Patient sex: M
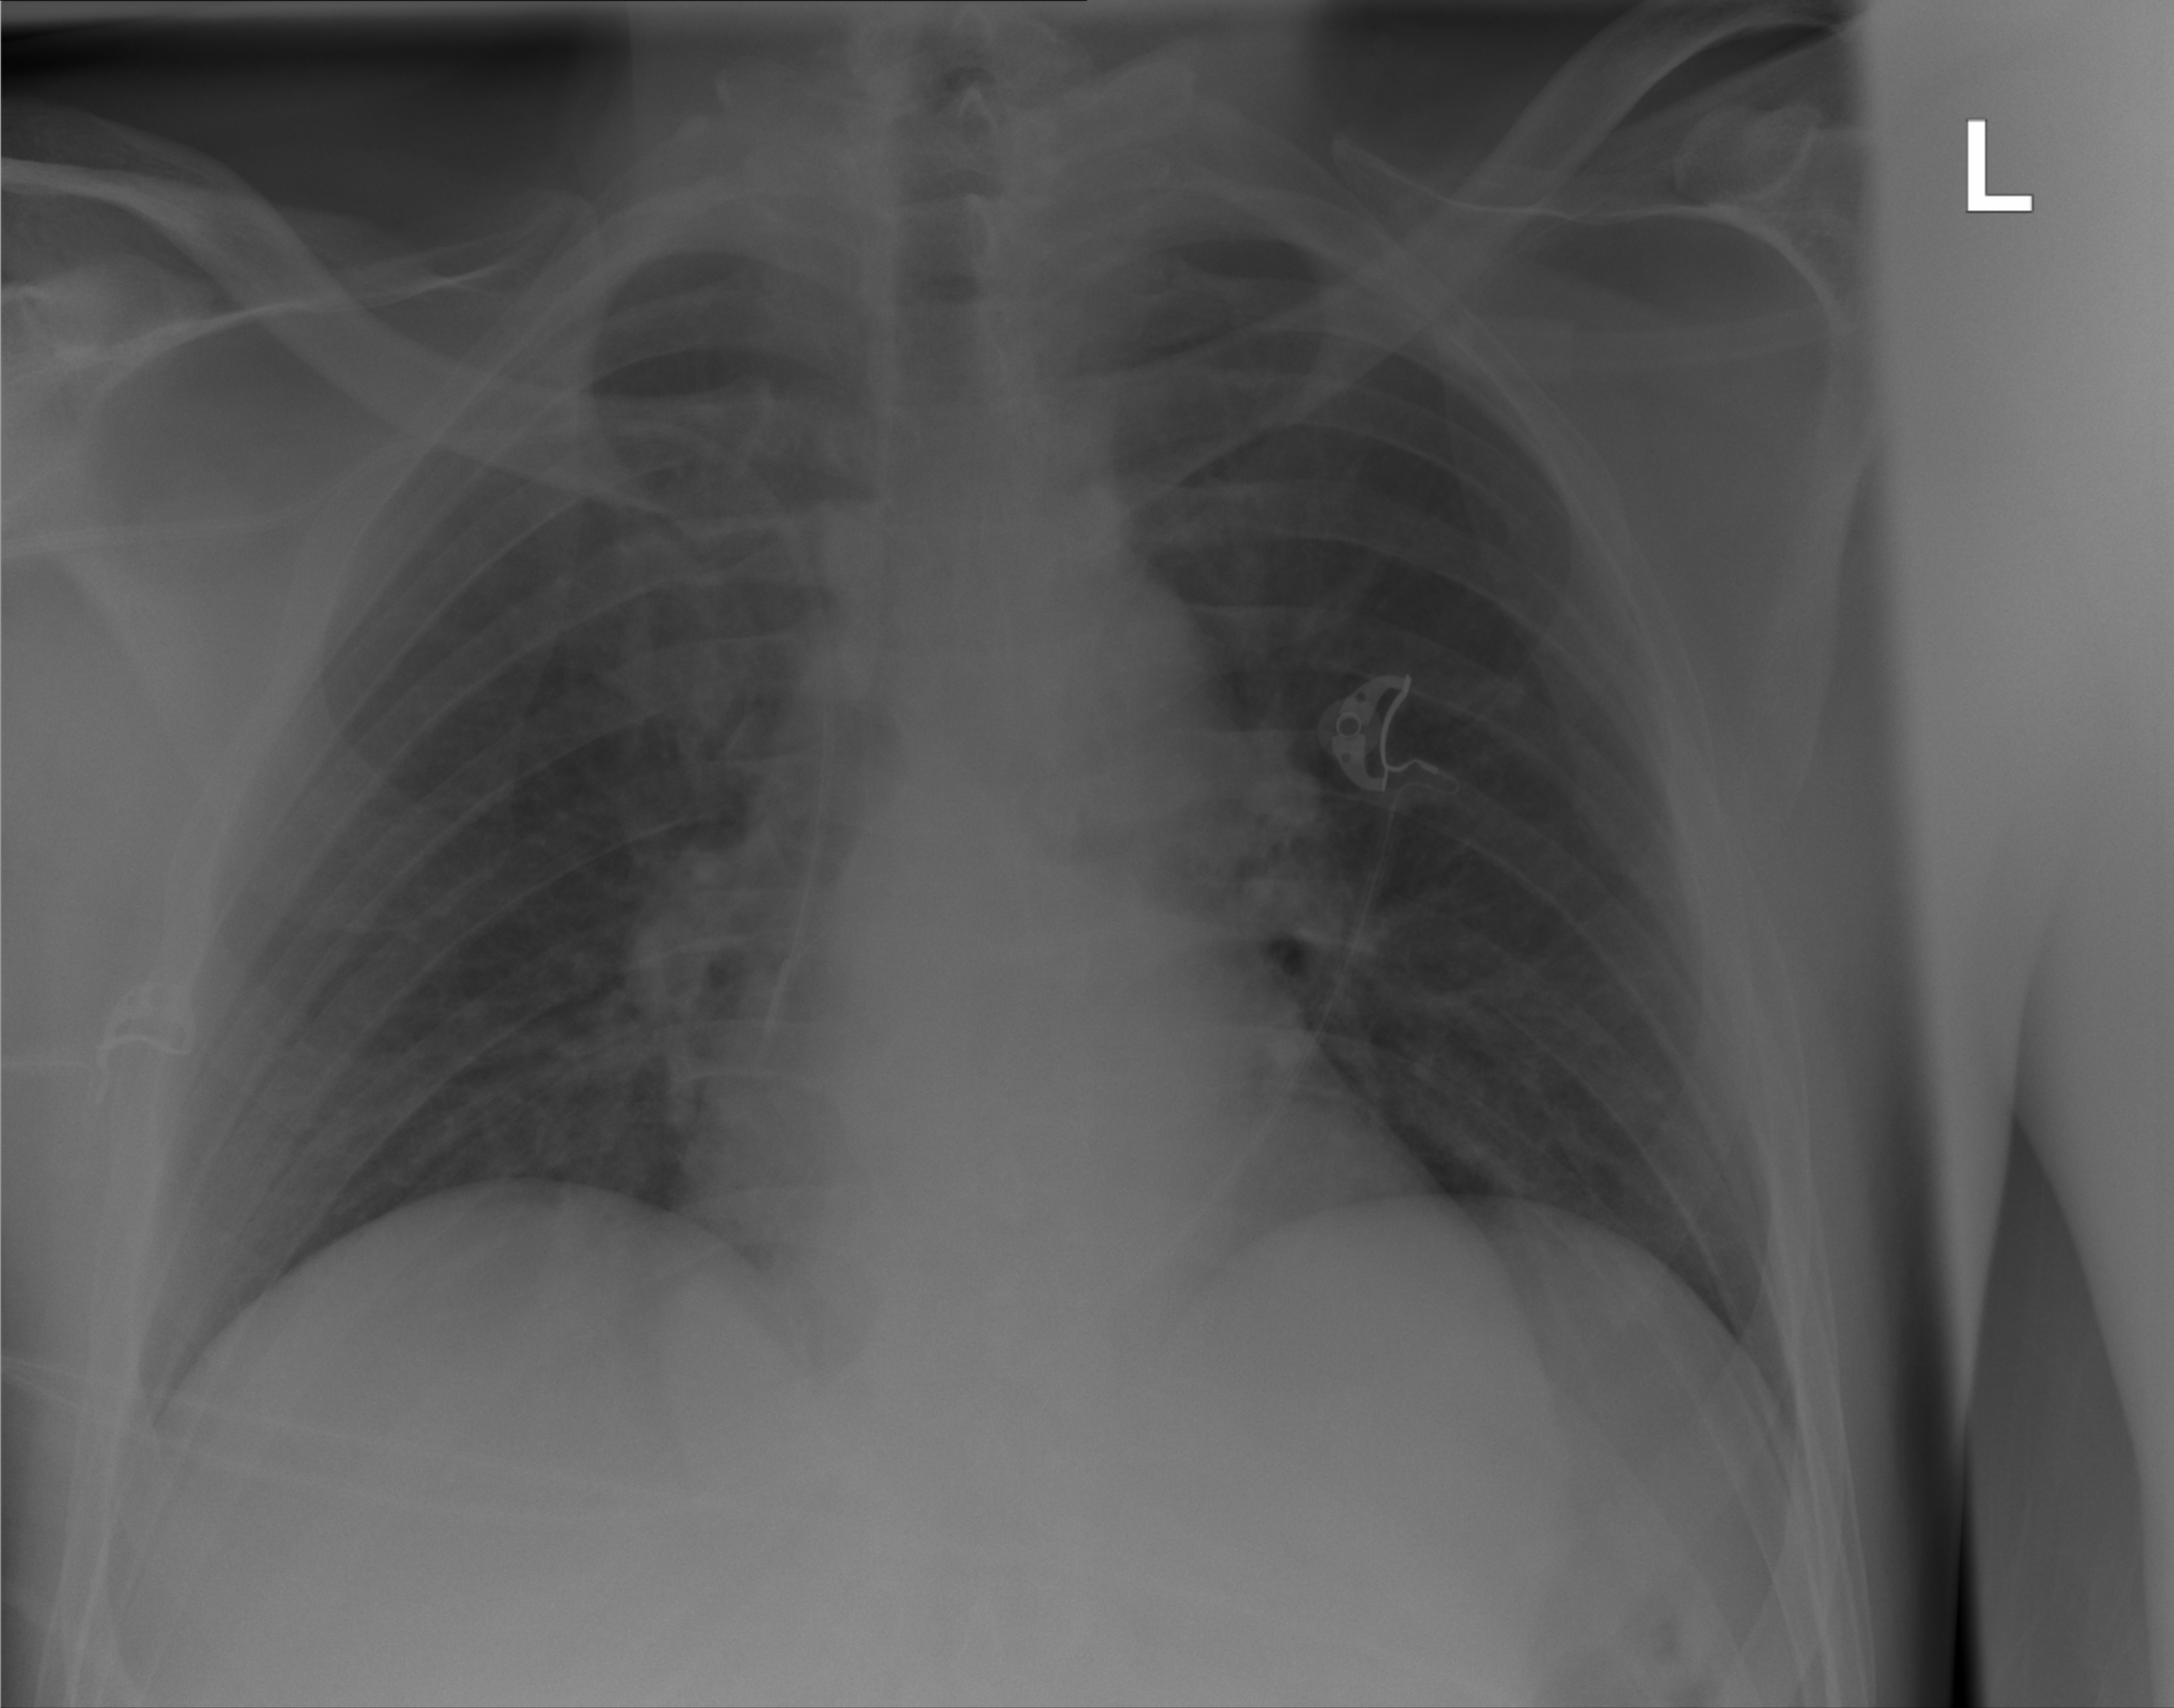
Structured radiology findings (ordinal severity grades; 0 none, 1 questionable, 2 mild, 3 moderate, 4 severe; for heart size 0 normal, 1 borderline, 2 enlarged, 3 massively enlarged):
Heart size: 0
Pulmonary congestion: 0
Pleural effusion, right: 0
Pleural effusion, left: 0
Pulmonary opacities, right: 0
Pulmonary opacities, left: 0
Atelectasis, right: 1
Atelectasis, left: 0